Field crop: tomato
Growth stage: 1
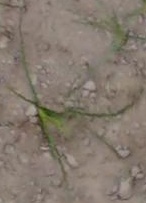
Species: cyperus